По сторонам прямого угла скользит жесткая палочка длиной $2 l$, посередине которой закреплена бусинка массы $m$. Скорость точки $B$ постоянна и равна $v$ (см. рисунок).
Определить, с какой силой действует бусинка на палочку в тот момент, когда $\alpha = 45^{\circ}$.
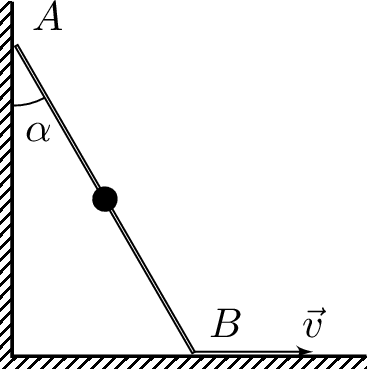
Ответ: $$ N=m\left(g-\frac{v^{2}}{\sqrt{2} l}\right). $$
Темы:
T, Механика, Динамика, Всероссийские, Движение по окружности